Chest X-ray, PA view. Patient: 56 years old, sex M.
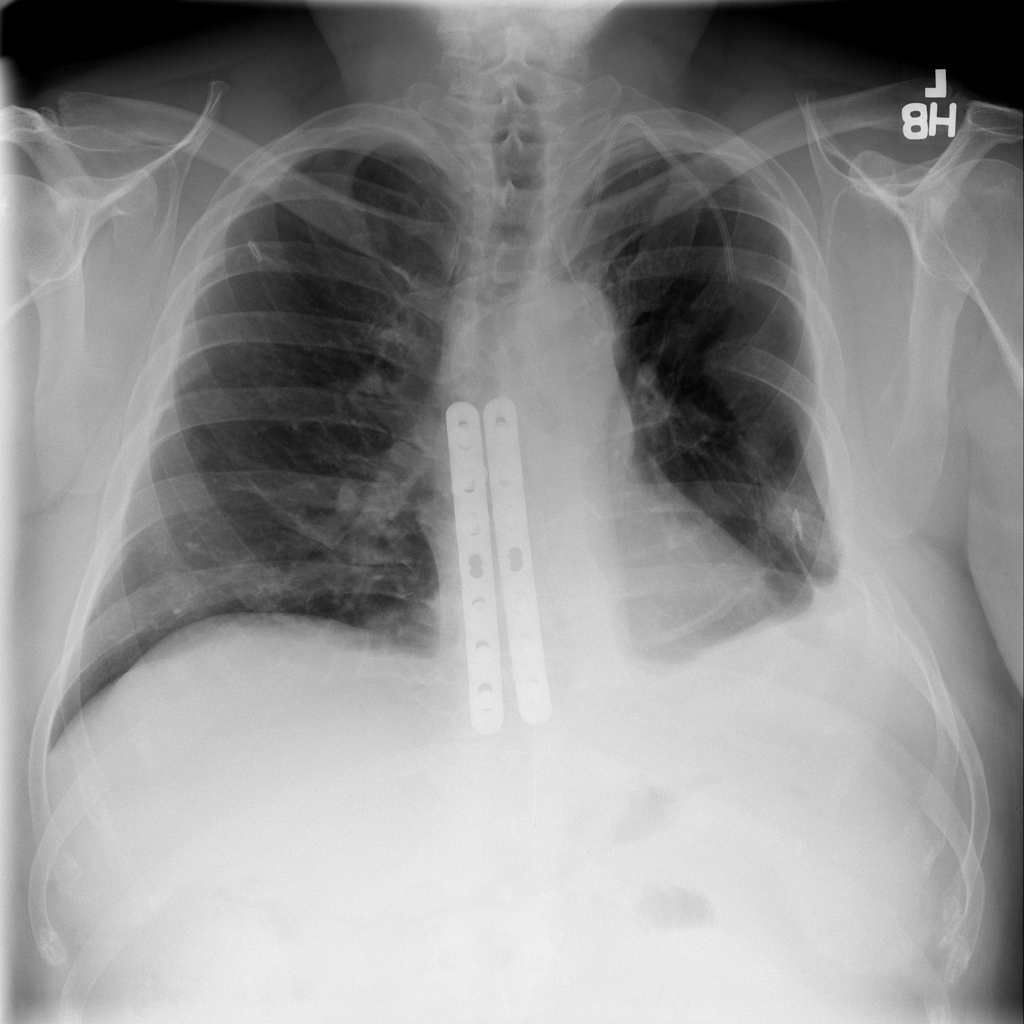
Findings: Atelectasis, Effusion, Pleural_Thickening